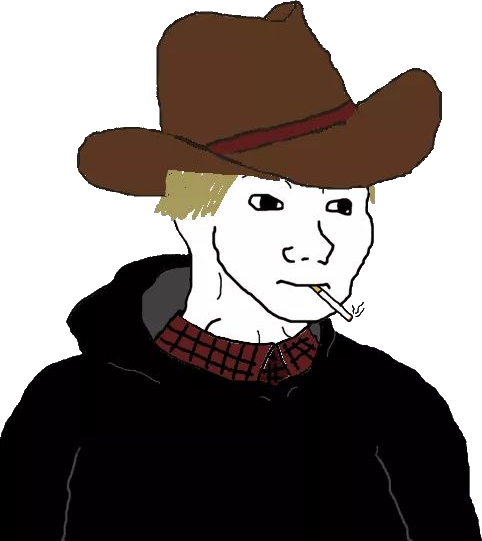
Label: 5_Doomer